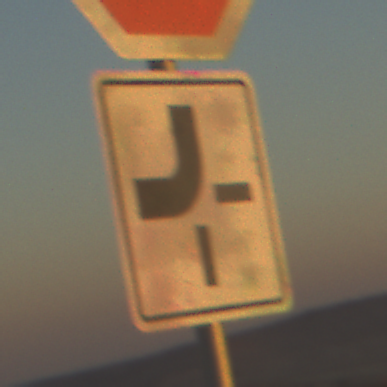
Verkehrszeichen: VerlaufVorfahrtsstrasse2
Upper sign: Stop
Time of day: SunriseSunset
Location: Outdoor (Nature)
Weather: Clear
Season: NotSpecified
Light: Natural